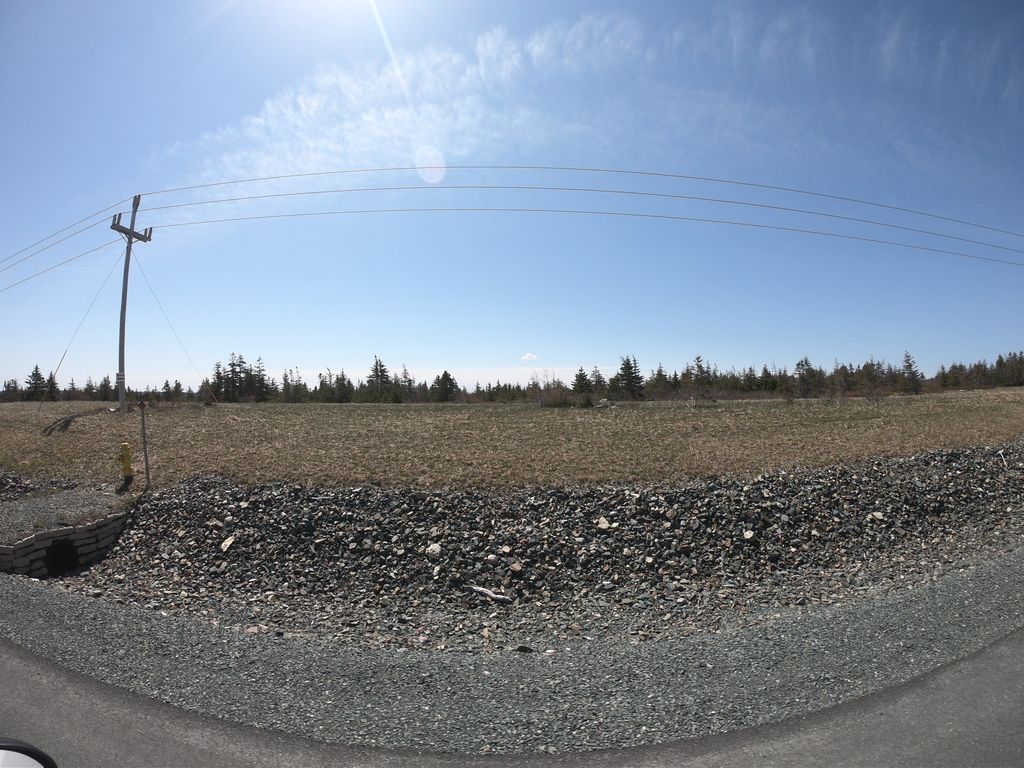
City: st_johns